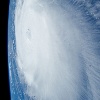
Label: cloud